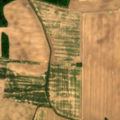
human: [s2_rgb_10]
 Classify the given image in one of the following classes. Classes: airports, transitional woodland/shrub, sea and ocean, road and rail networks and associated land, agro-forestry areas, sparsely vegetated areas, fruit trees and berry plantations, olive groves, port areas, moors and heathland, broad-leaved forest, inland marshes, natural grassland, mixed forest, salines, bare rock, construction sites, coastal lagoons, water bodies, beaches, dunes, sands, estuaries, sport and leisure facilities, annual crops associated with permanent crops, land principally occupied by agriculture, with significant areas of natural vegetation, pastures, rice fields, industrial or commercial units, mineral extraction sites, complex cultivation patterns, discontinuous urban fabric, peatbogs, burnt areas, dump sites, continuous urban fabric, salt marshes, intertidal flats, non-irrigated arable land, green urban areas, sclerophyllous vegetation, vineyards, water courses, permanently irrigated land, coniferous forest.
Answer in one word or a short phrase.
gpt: non-irrigated arable land, mixed forest